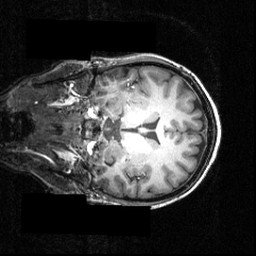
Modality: T1w
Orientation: coronal
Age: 24
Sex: female
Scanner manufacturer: siemens
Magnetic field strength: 3.951 T
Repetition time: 1.5 s
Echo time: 0.00335 s